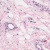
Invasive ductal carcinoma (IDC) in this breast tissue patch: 0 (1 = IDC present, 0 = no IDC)